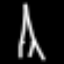
Label: The Eiffel Tower